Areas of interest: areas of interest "Hotel"
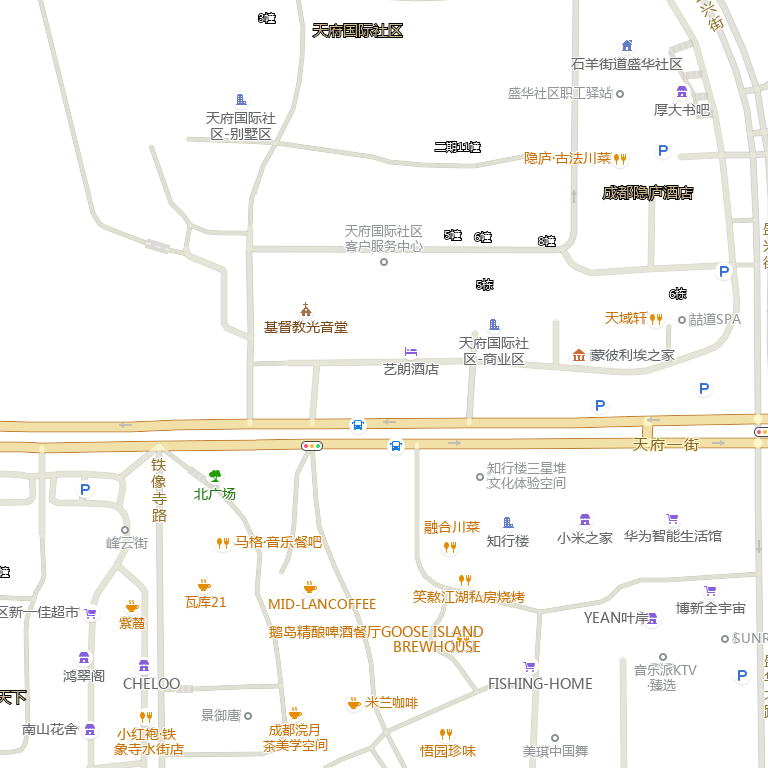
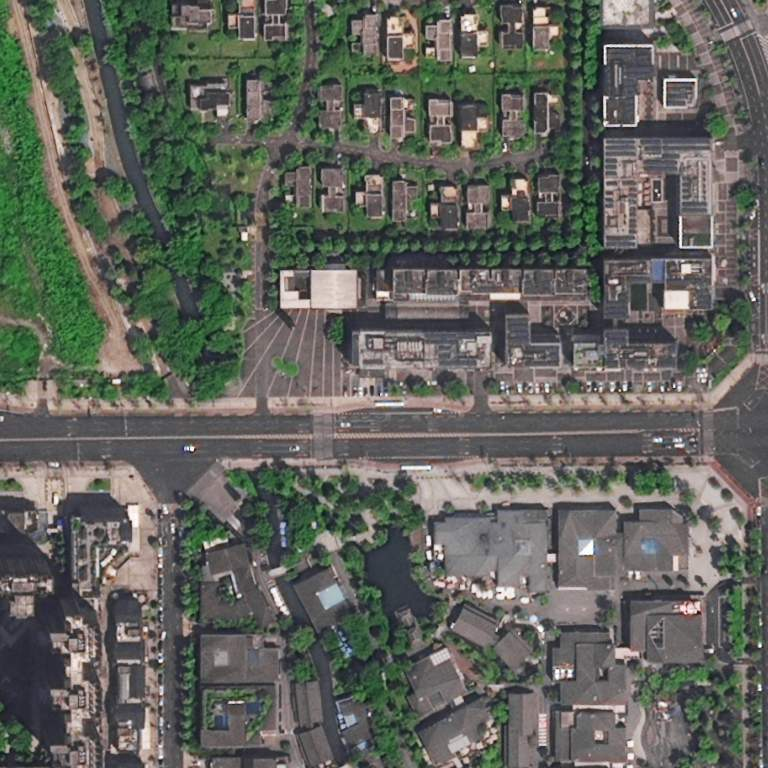